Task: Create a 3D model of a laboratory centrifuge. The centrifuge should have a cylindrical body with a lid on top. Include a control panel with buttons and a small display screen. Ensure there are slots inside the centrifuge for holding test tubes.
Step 627:
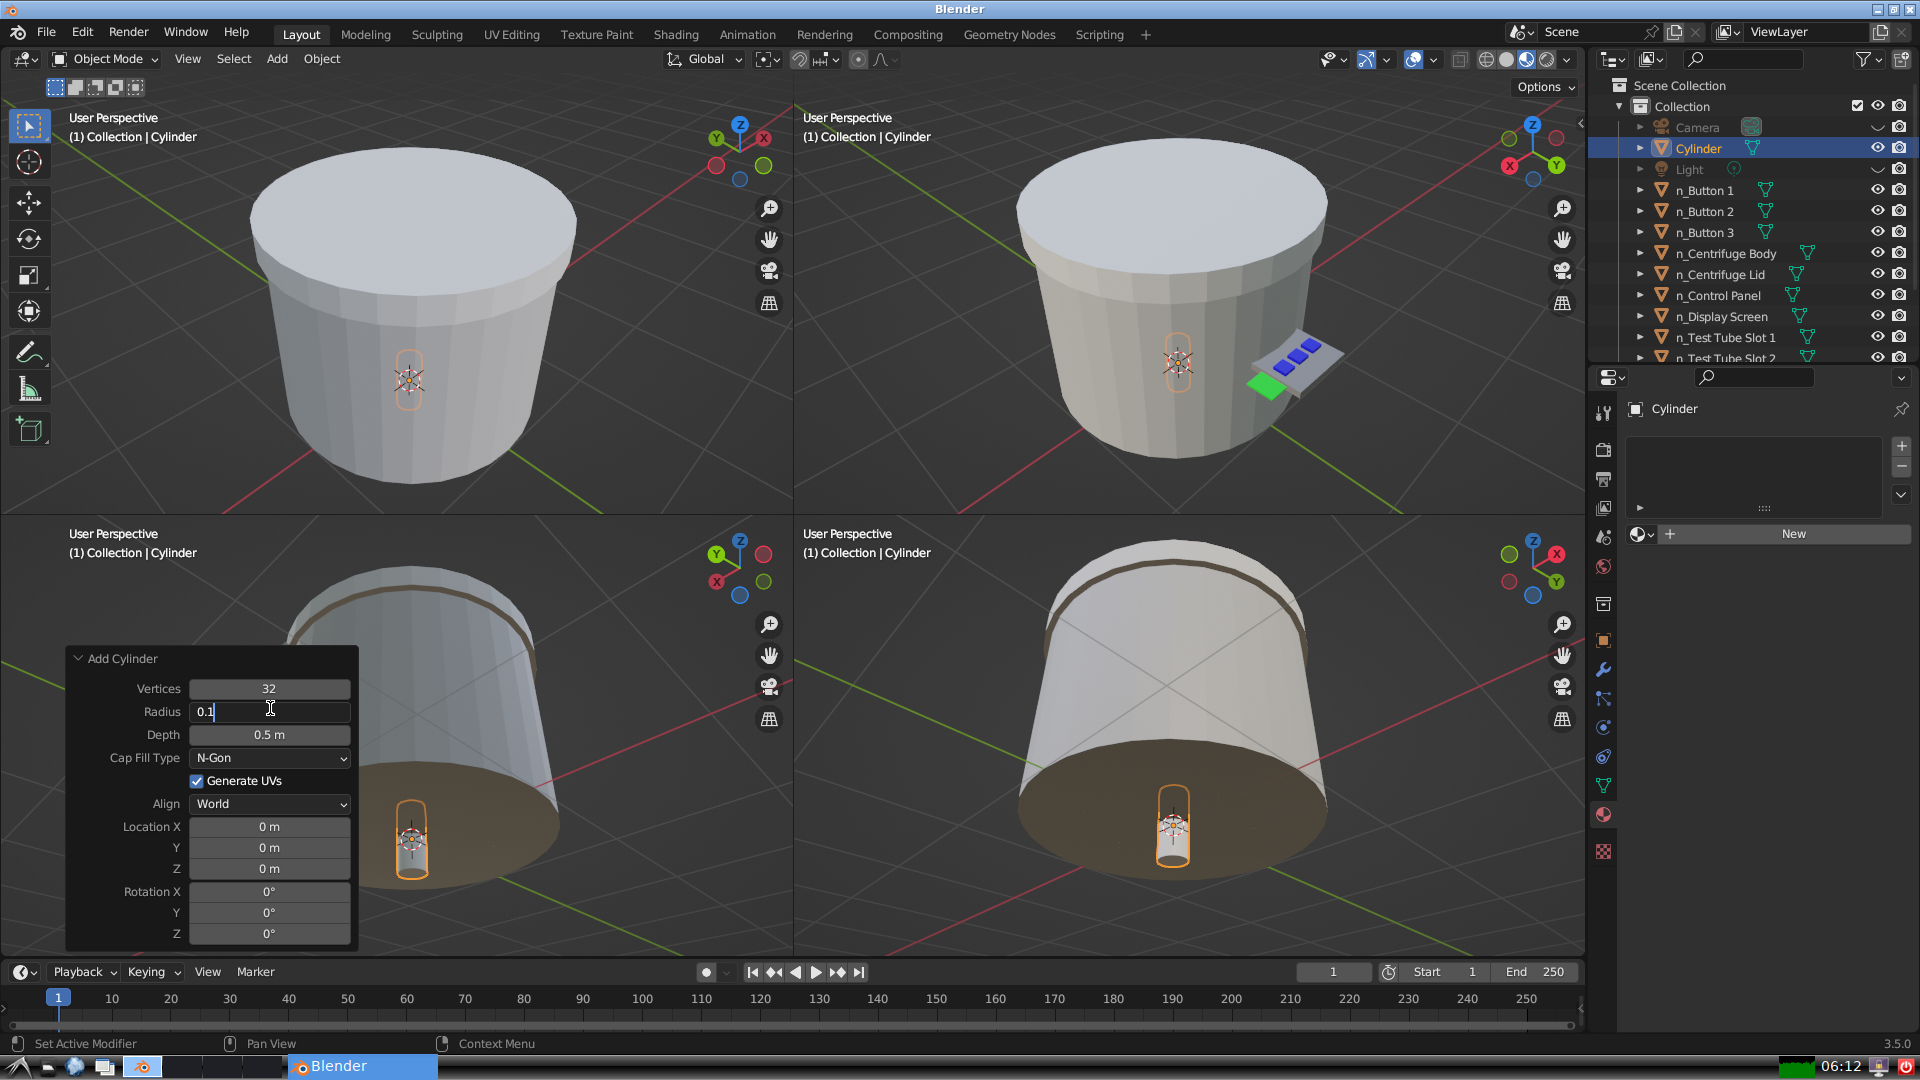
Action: {"key_press": ['Return']}